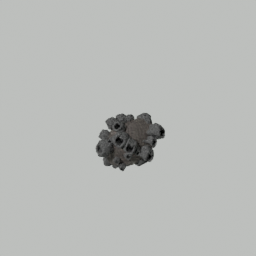
Label: animals